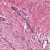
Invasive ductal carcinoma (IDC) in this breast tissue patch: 0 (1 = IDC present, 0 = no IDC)